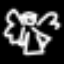
Label: angel